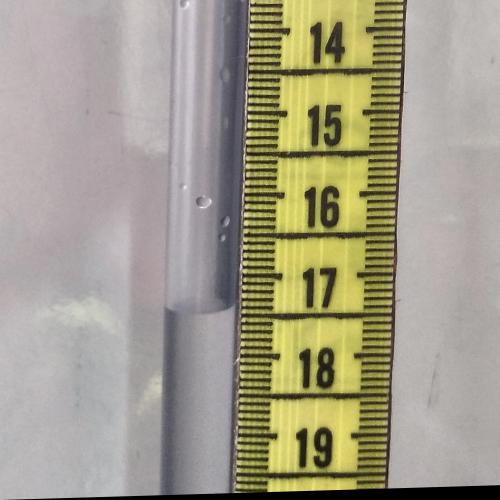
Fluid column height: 17.4 cm